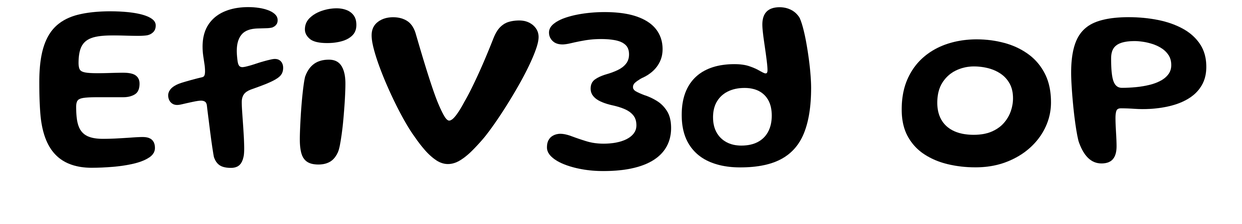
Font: Gluten_Medium